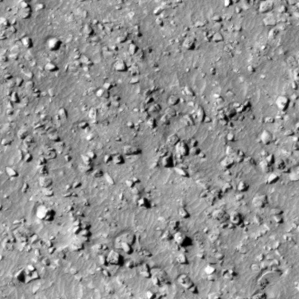
Label: non_frost